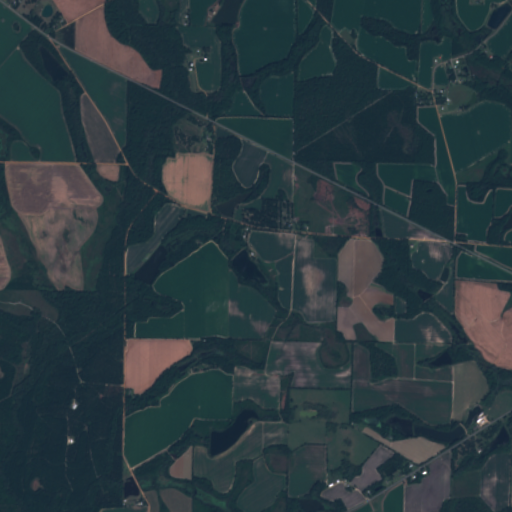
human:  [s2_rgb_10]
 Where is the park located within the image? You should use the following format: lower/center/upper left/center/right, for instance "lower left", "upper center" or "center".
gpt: The park is located in the upper center of the image.
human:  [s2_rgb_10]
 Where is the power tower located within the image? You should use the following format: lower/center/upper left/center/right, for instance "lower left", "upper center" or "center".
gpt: The power tower is located in the upper left of the image.
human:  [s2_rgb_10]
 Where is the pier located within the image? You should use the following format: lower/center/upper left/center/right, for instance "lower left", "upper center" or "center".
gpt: The pier is located in the upper right of the image.
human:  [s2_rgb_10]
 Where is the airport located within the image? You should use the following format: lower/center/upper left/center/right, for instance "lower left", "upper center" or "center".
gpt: There is no airport in the image.